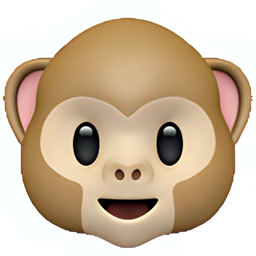
Name: monkey face
Emoji: 🐵
Group: Animals & Nature
Sub-group: animal-mammal